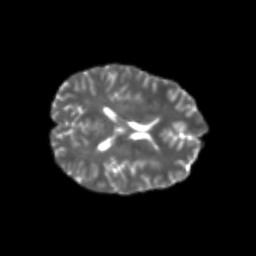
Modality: T2w
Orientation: axial
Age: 23
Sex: female
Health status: healthy
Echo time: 0.074 s